Question: I create my 'borrowed' table that keeps 'which users borrowed which books' records of a library application.

I forgot to set 'not null' When i create 'userID' and 'bookID' fields,
how i can add this feature ti this two fields?
I try this but failed:
'Alter table borrowed set not null (userID,bookID);'
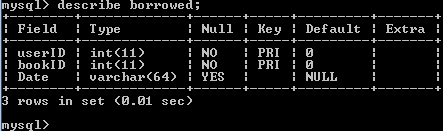
Answer: In mysql you can add a costraint in an existing column with the command 'MODIFY':
'''
ALTER TABLE borrowed MODIFY userID INT(11) NOT NULL;
ALTER TABLE borrowed MODIFY bookID INT(11) NOT NULL;
'''